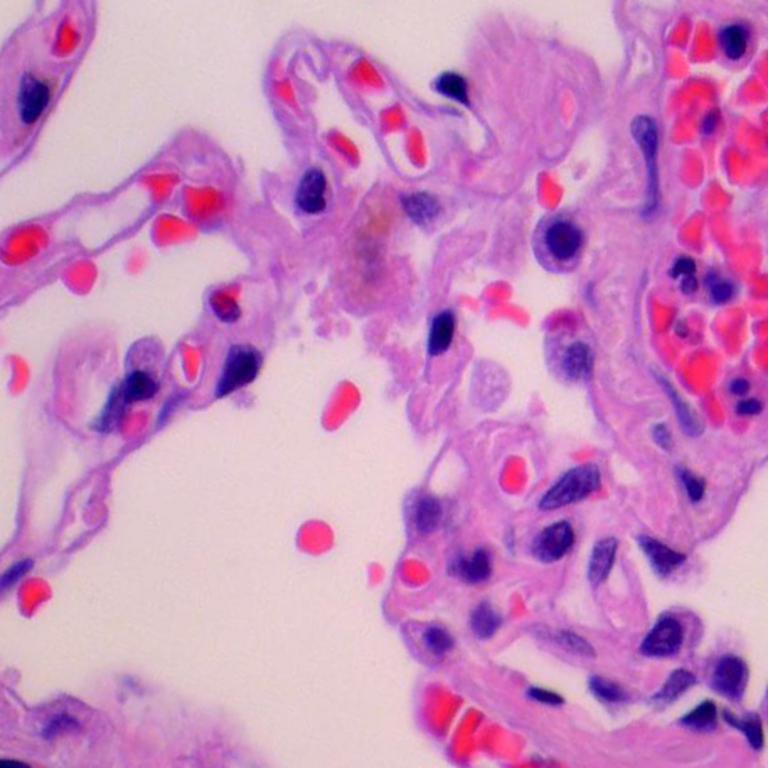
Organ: lung
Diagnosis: benign